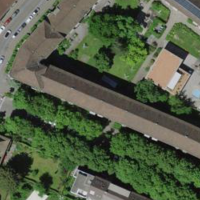
EUNIS habitat code: 54
Species observed at this site:
Fagopyrum esculentum
Chloris chloris